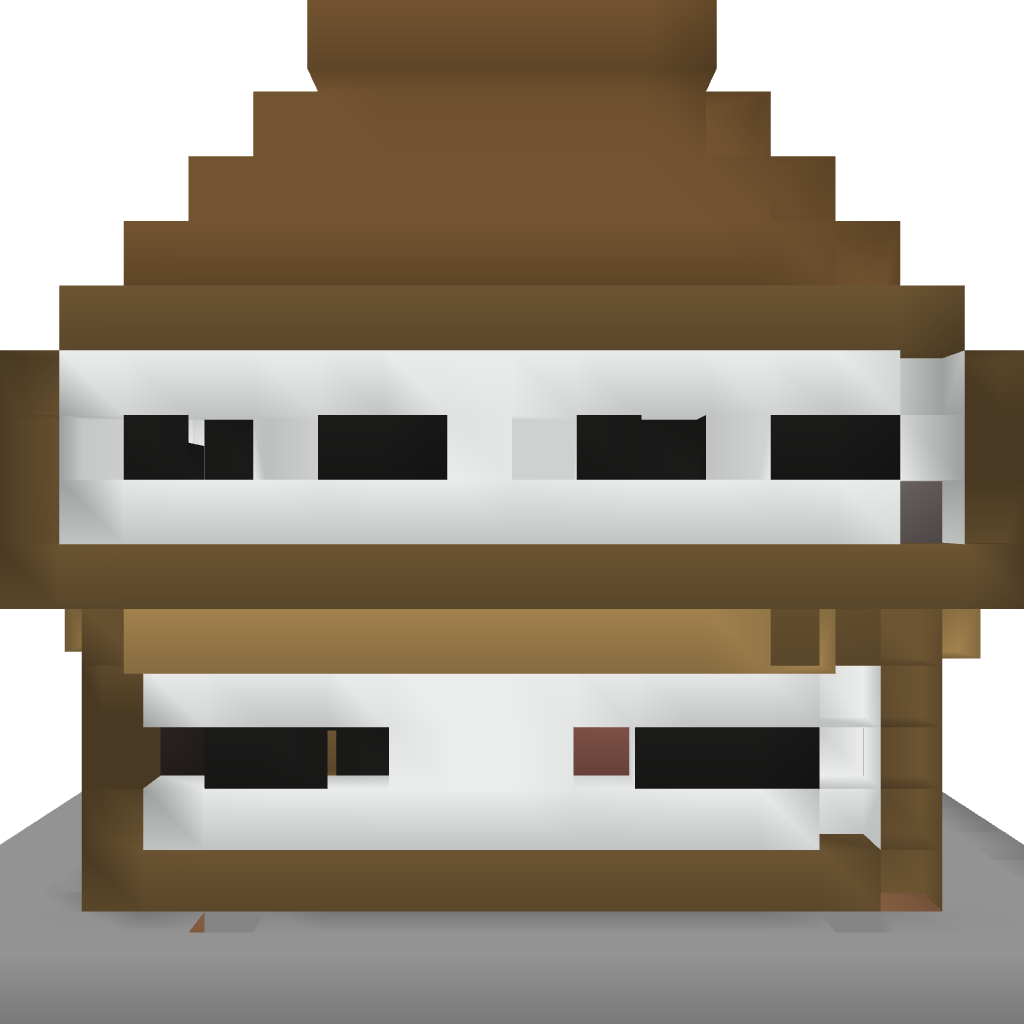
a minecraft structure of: medieval house